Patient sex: M
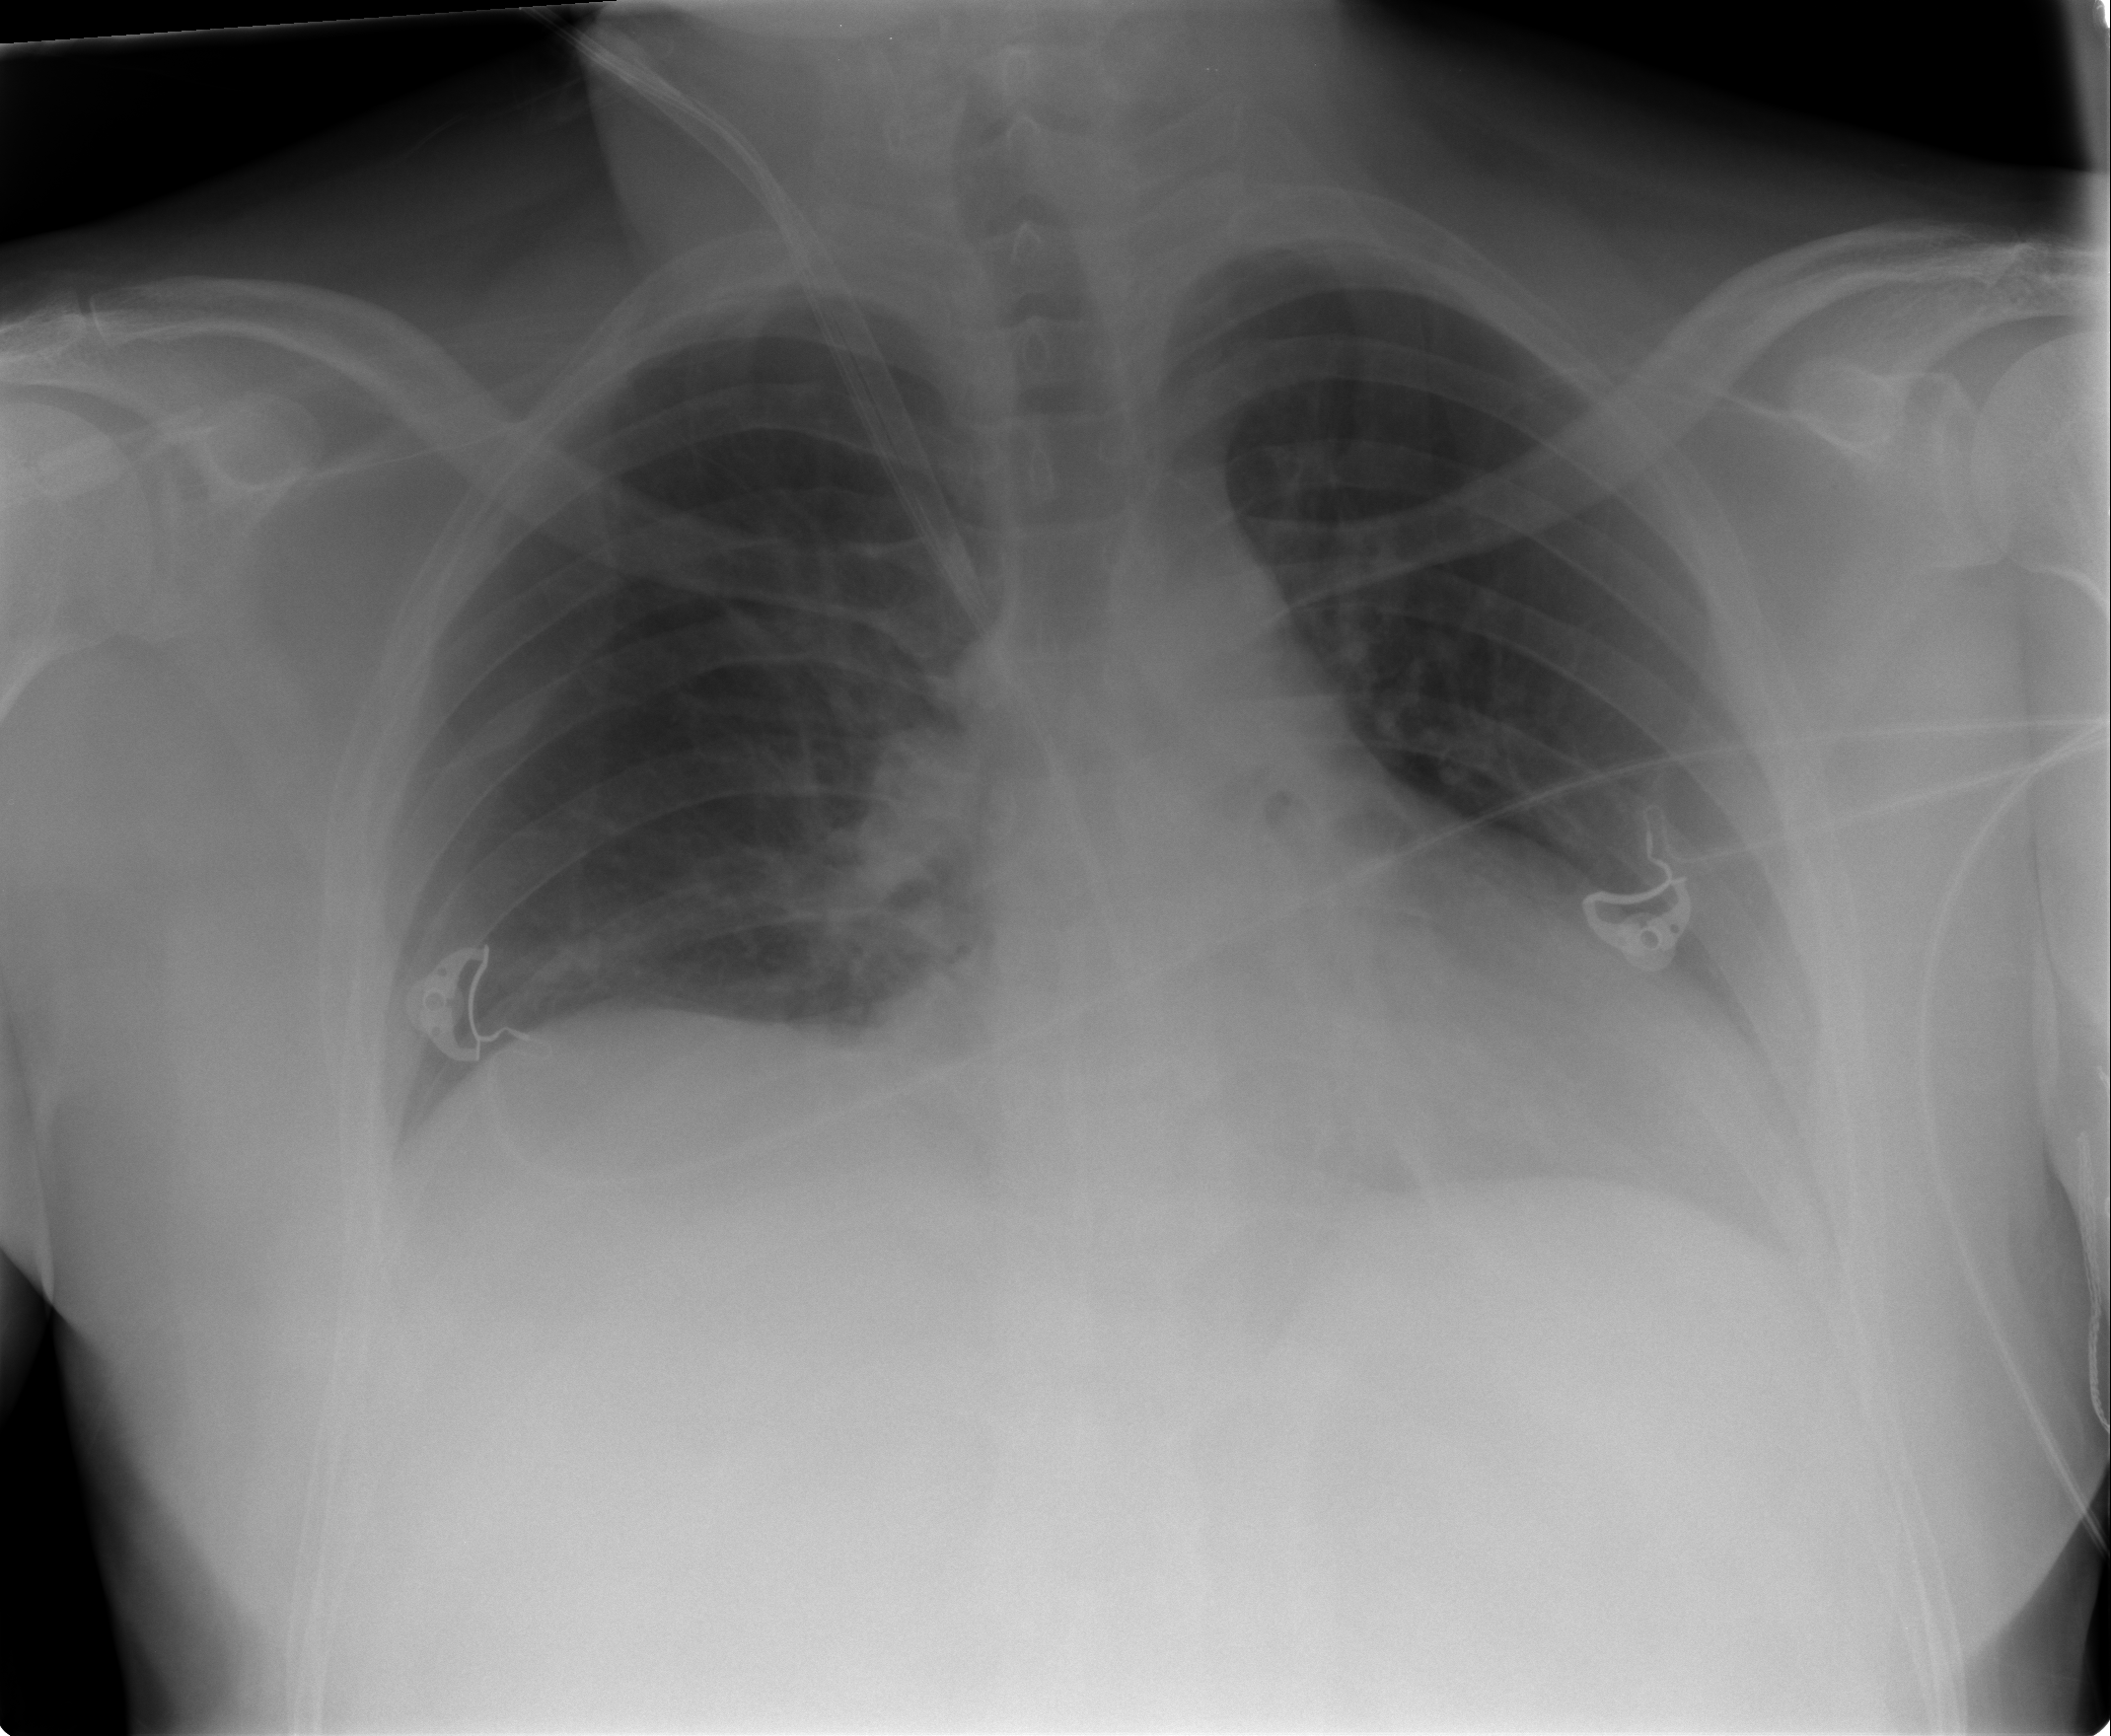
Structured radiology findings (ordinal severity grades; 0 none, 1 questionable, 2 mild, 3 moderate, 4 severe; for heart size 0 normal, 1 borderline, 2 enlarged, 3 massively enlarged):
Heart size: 0
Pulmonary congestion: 0
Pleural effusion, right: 0
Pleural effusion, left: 0
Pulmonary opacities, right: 0
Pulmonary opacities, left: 0
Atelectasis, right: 2
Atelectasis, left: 0